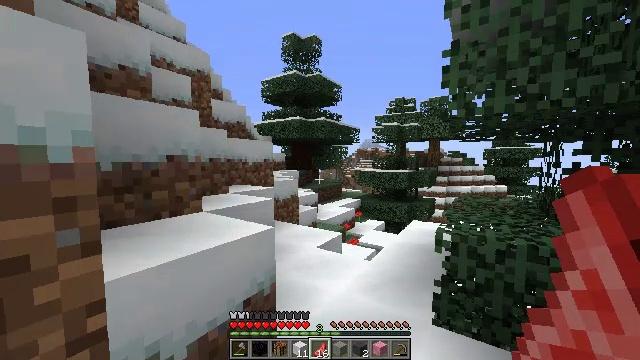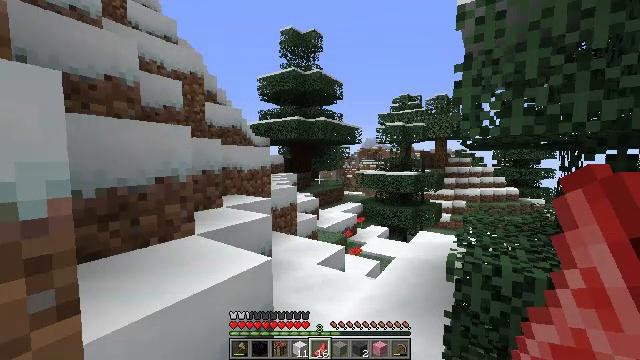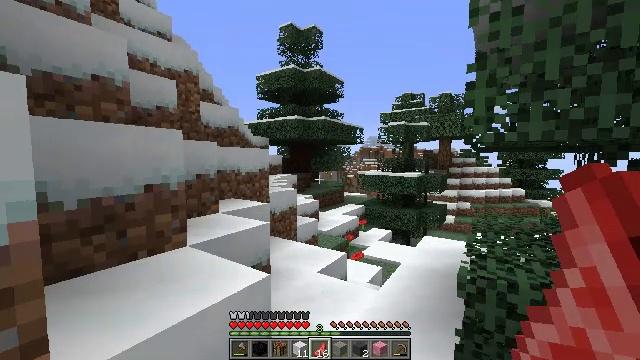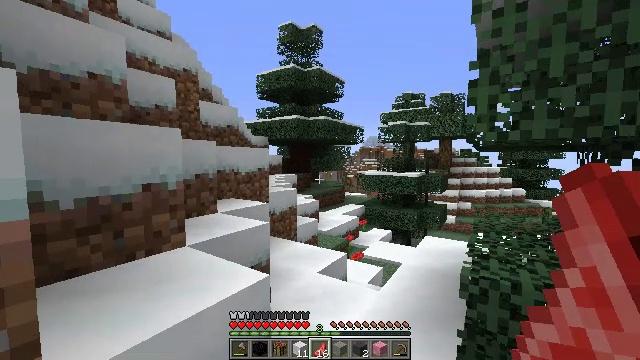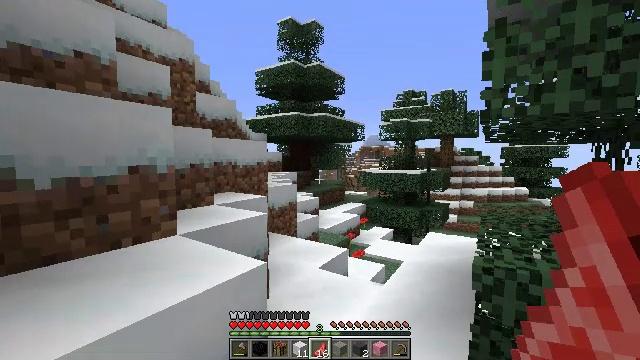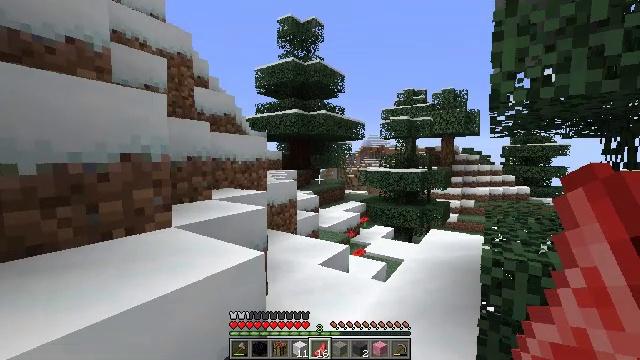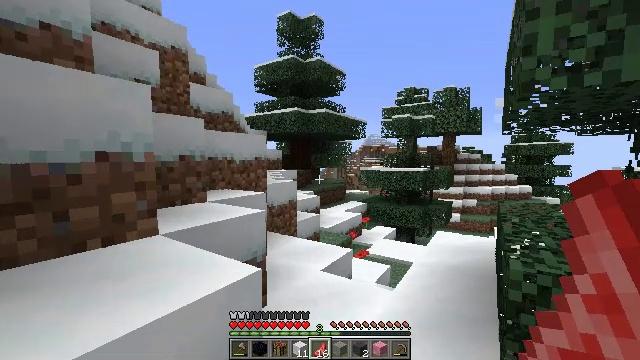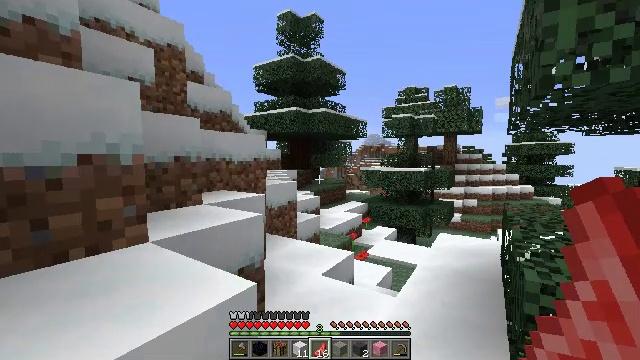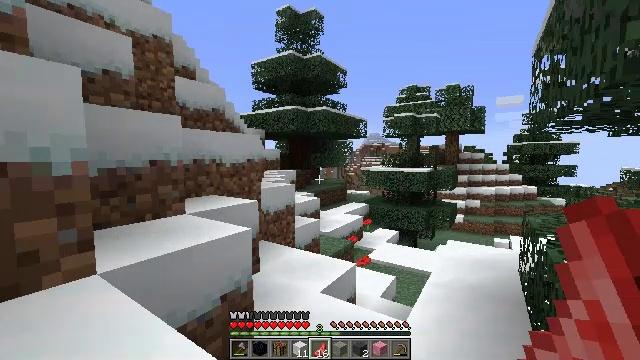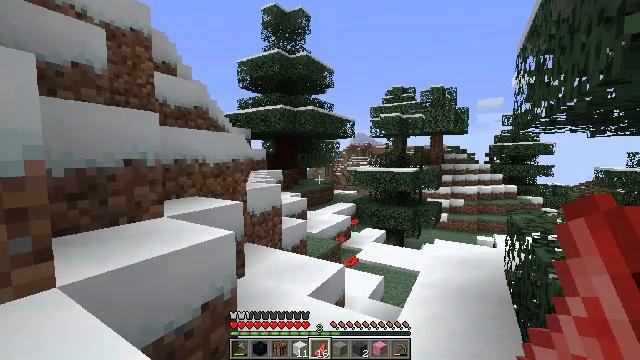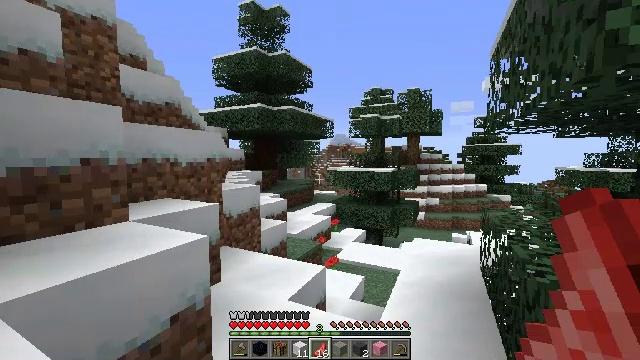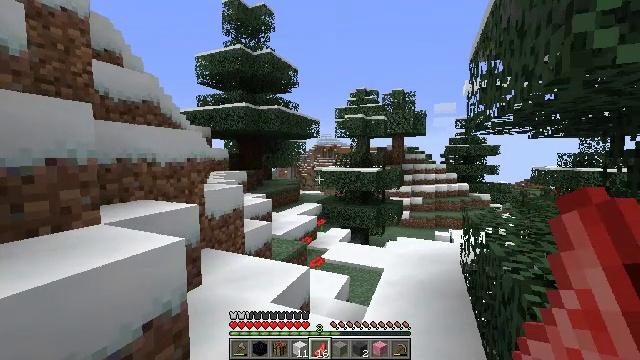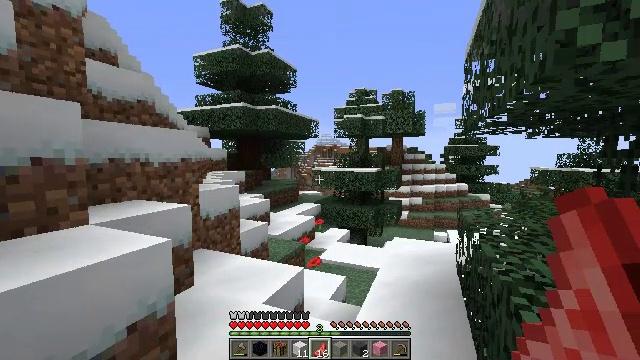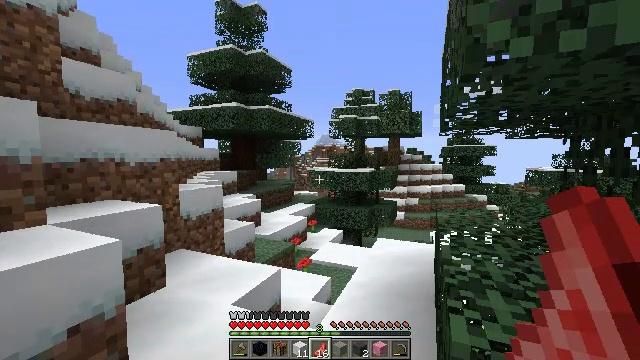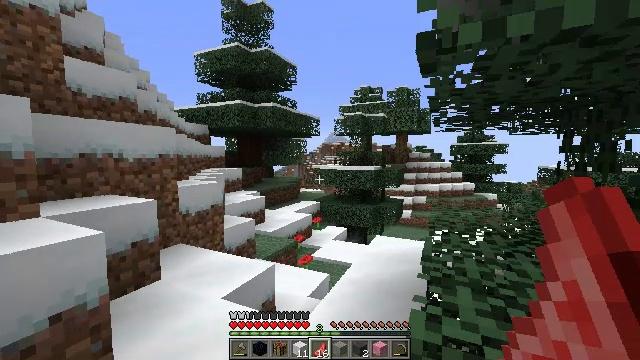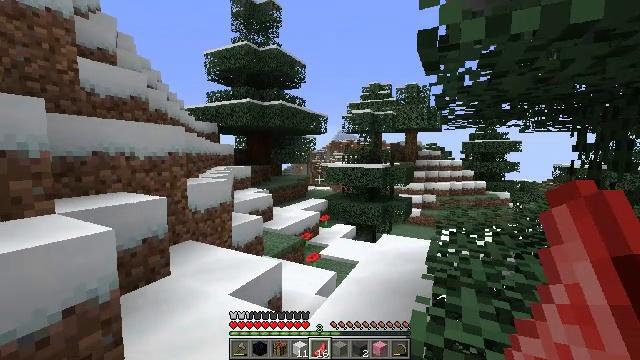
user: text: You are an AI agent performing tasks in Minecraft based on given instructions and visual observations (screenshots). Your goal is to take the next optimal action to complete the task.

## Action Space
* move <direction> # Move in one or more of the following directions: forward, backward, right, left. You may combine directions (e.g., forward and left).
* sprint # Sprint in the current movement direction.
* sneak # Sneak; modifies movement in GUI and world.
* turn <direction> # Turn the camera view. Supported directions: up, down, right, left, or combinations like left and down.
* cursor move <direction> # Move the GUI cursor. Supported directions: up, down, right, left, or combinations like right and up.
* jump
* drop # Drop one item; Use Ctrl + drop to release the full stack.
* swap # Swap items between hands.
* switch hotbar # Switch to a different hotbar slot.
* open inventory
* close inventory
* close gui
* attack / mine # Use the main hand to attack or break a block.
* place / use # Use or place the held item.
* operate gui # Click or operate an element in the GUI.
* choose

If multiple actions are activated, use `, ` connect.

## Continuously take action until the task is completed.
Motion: motion action
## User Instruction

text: Collect the orange bed by mining it.
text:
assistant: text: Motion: move forward, jump
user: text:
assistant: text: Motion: move forward, jump
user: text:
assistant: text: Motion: move forward, jump
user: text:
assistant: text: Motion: move forward, jump
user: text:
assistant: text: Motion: move forward, jump
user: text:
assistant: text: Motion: move forward, jump
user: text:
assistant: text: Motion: move forward
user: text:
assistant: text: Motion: move forward
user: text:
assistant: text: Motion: turn right
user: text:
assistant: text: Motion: turn right
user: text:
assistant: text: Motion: move right, turn right
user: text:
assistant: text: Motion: move right
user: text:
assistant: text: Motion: move right
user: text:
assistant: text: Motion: move right, turn left
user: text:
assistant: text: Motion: turn left
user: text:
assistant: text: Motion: move forward, turn left
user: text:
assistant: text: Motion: move forward, turn left
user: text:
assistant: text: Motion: turn left
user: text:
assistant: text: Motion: move forward, turn left
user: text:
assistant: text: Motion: move forward
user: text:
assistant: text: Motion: move forward and move left
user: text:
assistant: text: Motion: move forward and move left
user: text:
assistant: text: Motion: move forward and move left, turn right
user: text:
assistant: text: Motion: move forward and move left, turn right
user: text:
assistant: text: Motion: move forward, turn right
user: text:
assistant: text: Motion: move forward
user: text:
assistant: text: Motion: move forward
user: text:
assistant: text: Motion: move forward
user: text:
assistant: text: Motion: move forward
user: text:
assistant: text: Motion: move forward